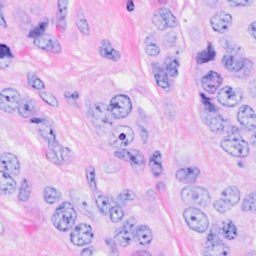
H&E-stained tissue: Breast